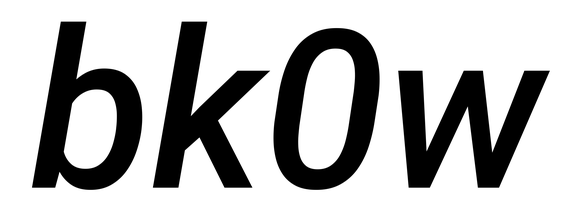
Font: Roboto-Italic_Medium_Italic